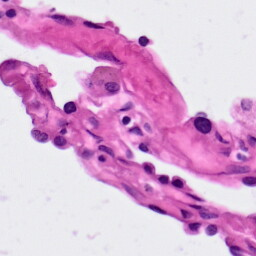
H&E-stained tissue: Lung